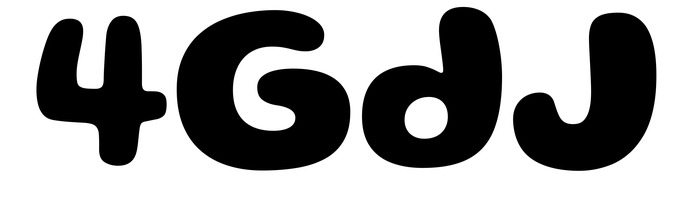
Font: Gluten_Bold